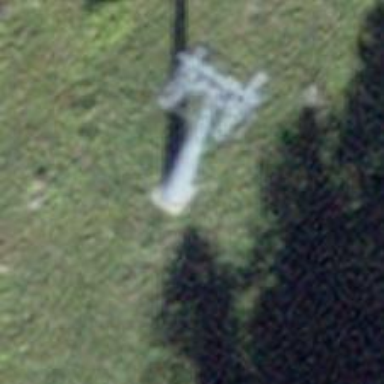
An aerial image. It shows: Pylon for aerialway.